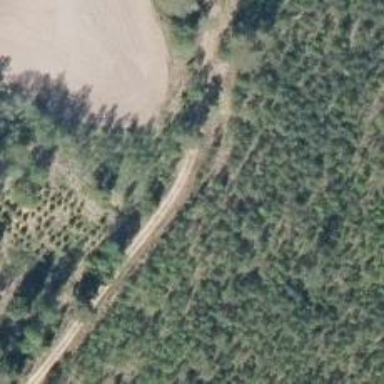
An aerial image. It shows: Track road.